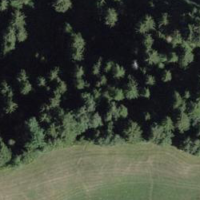
EUNIS habitat code: 43
Species observed at this site:
Campanula spicata